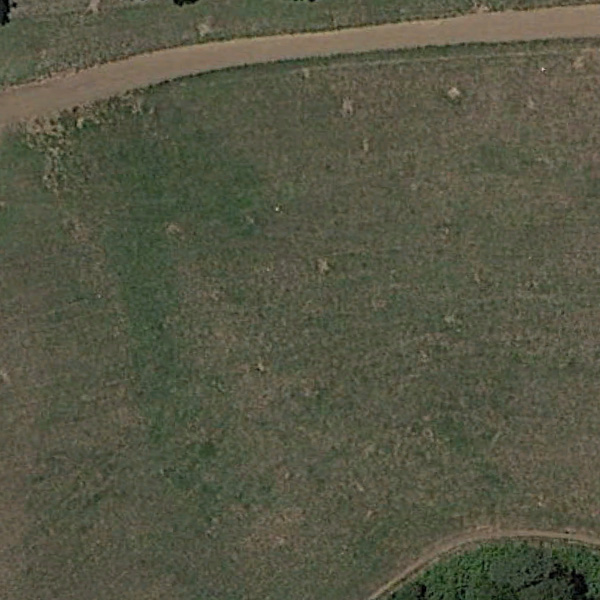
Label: Meadow